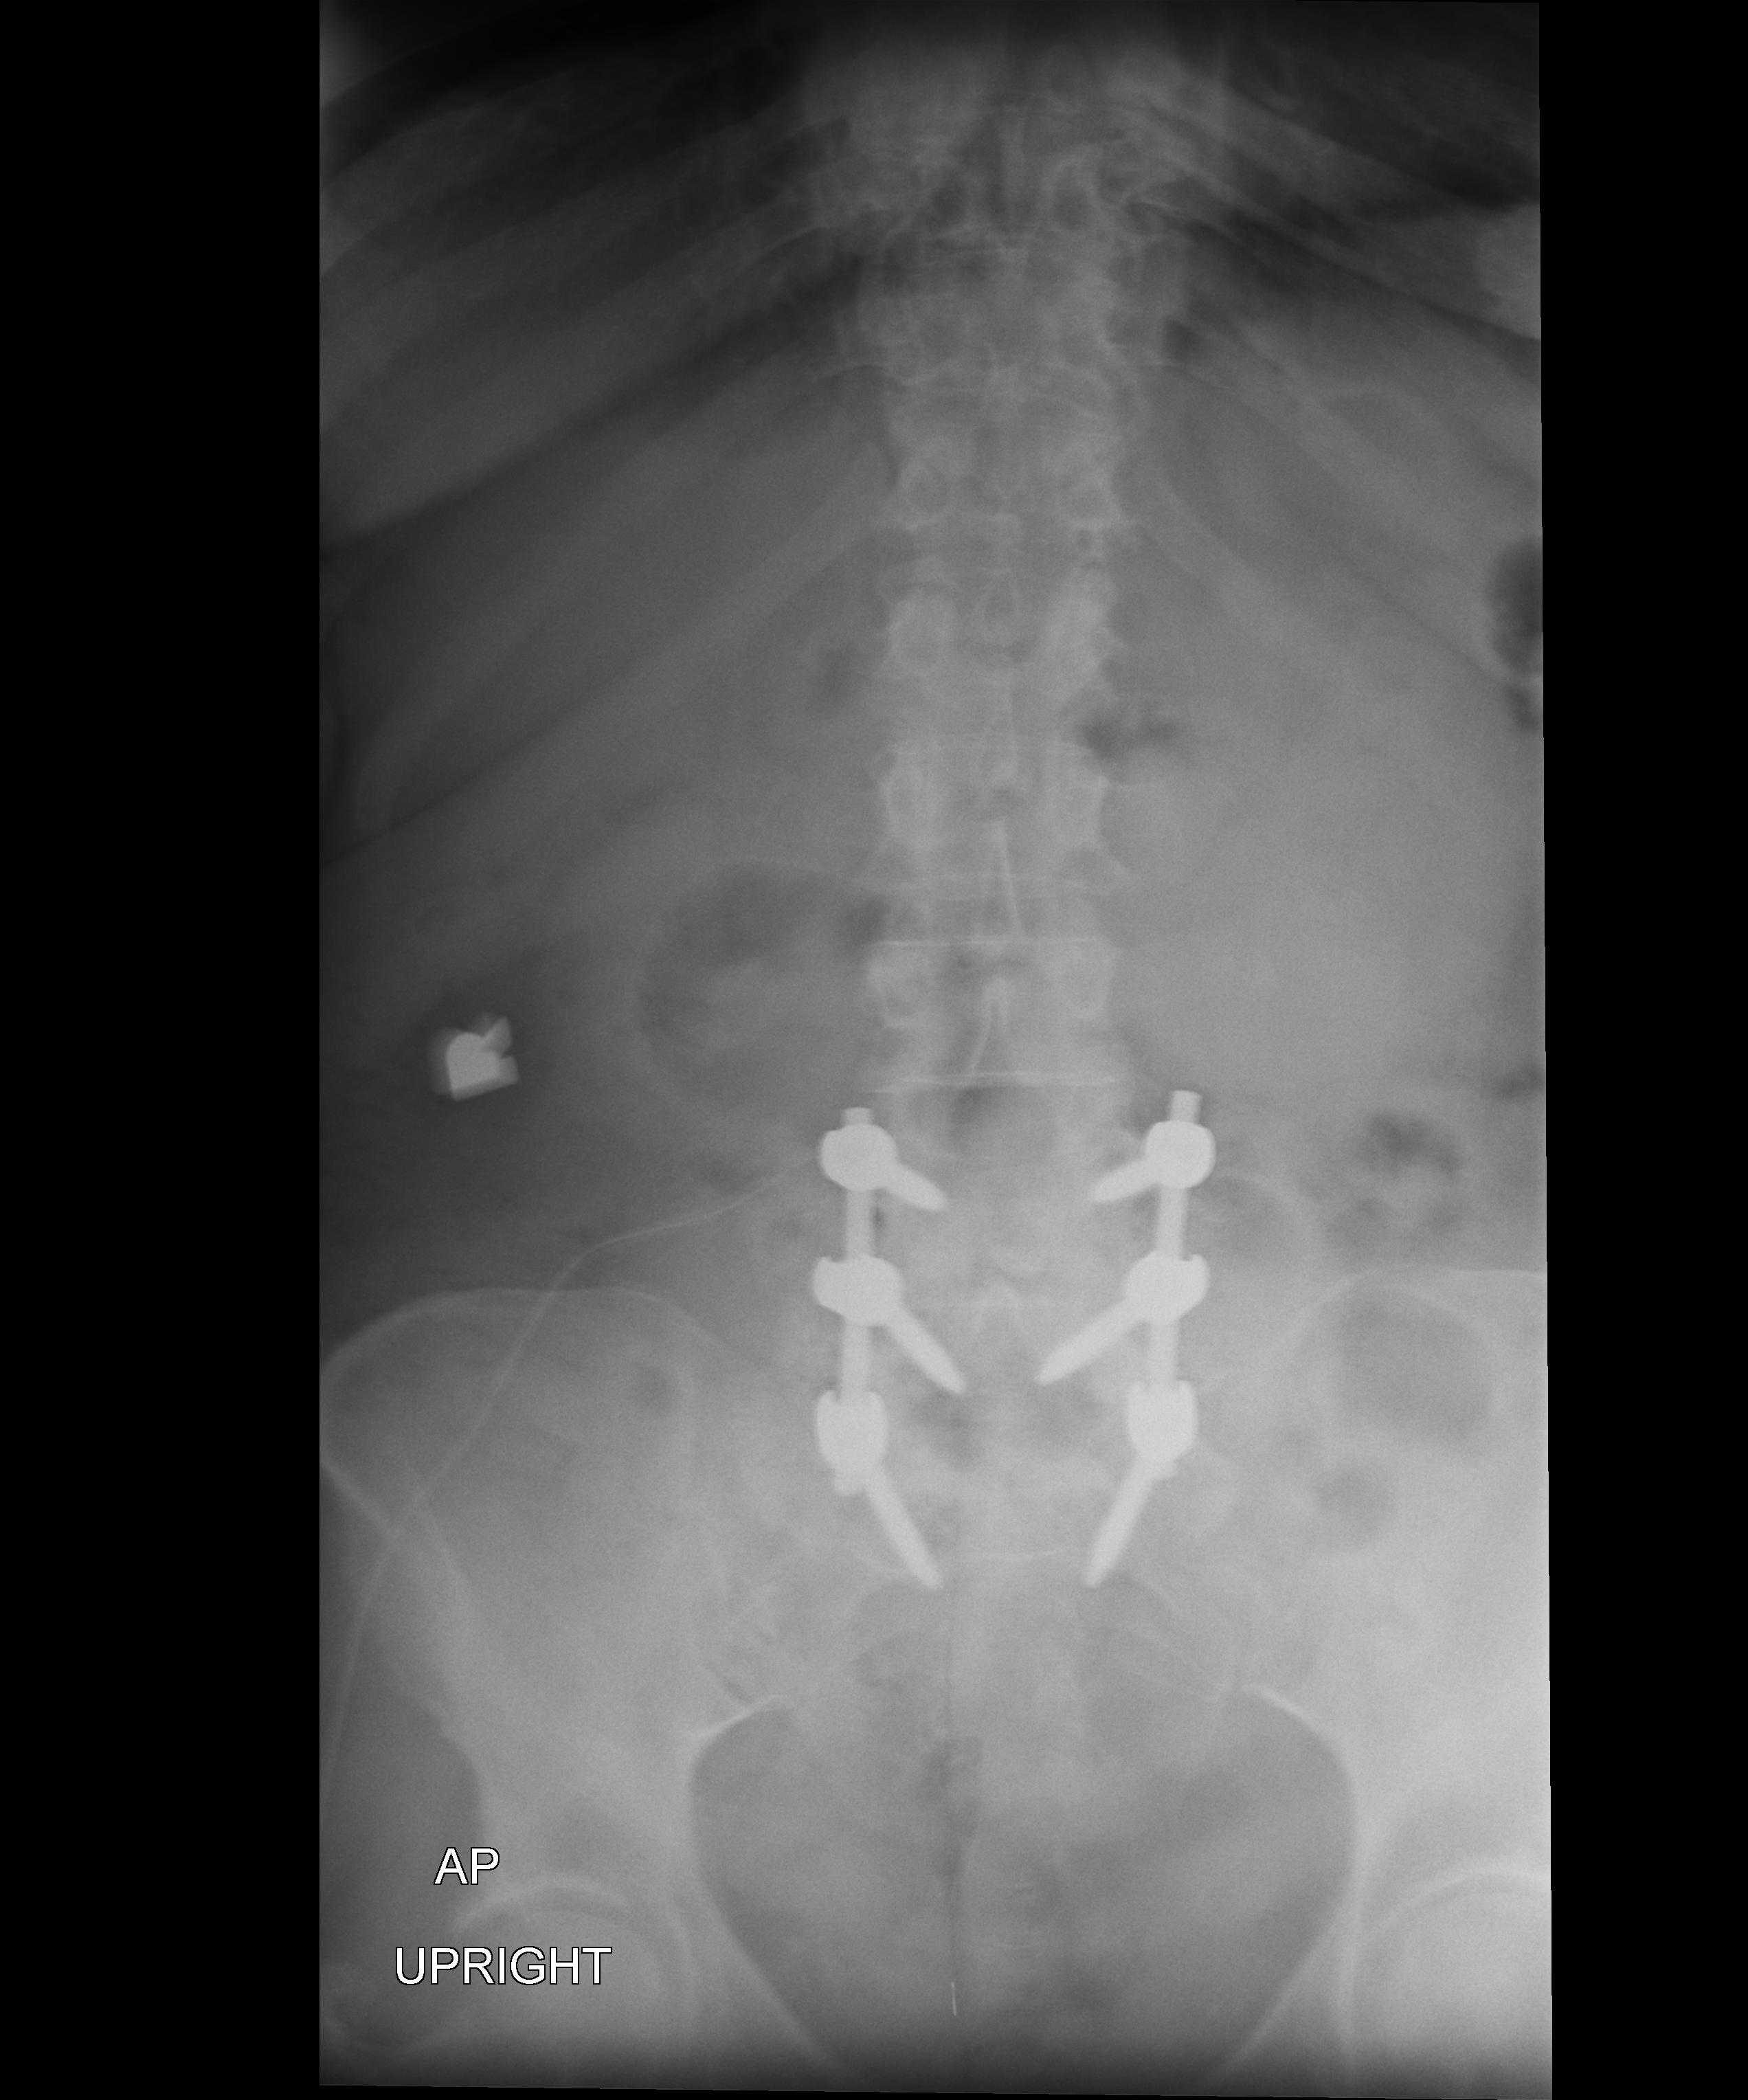
View: AP
Implant manufacturer: Styker everest (K2M)